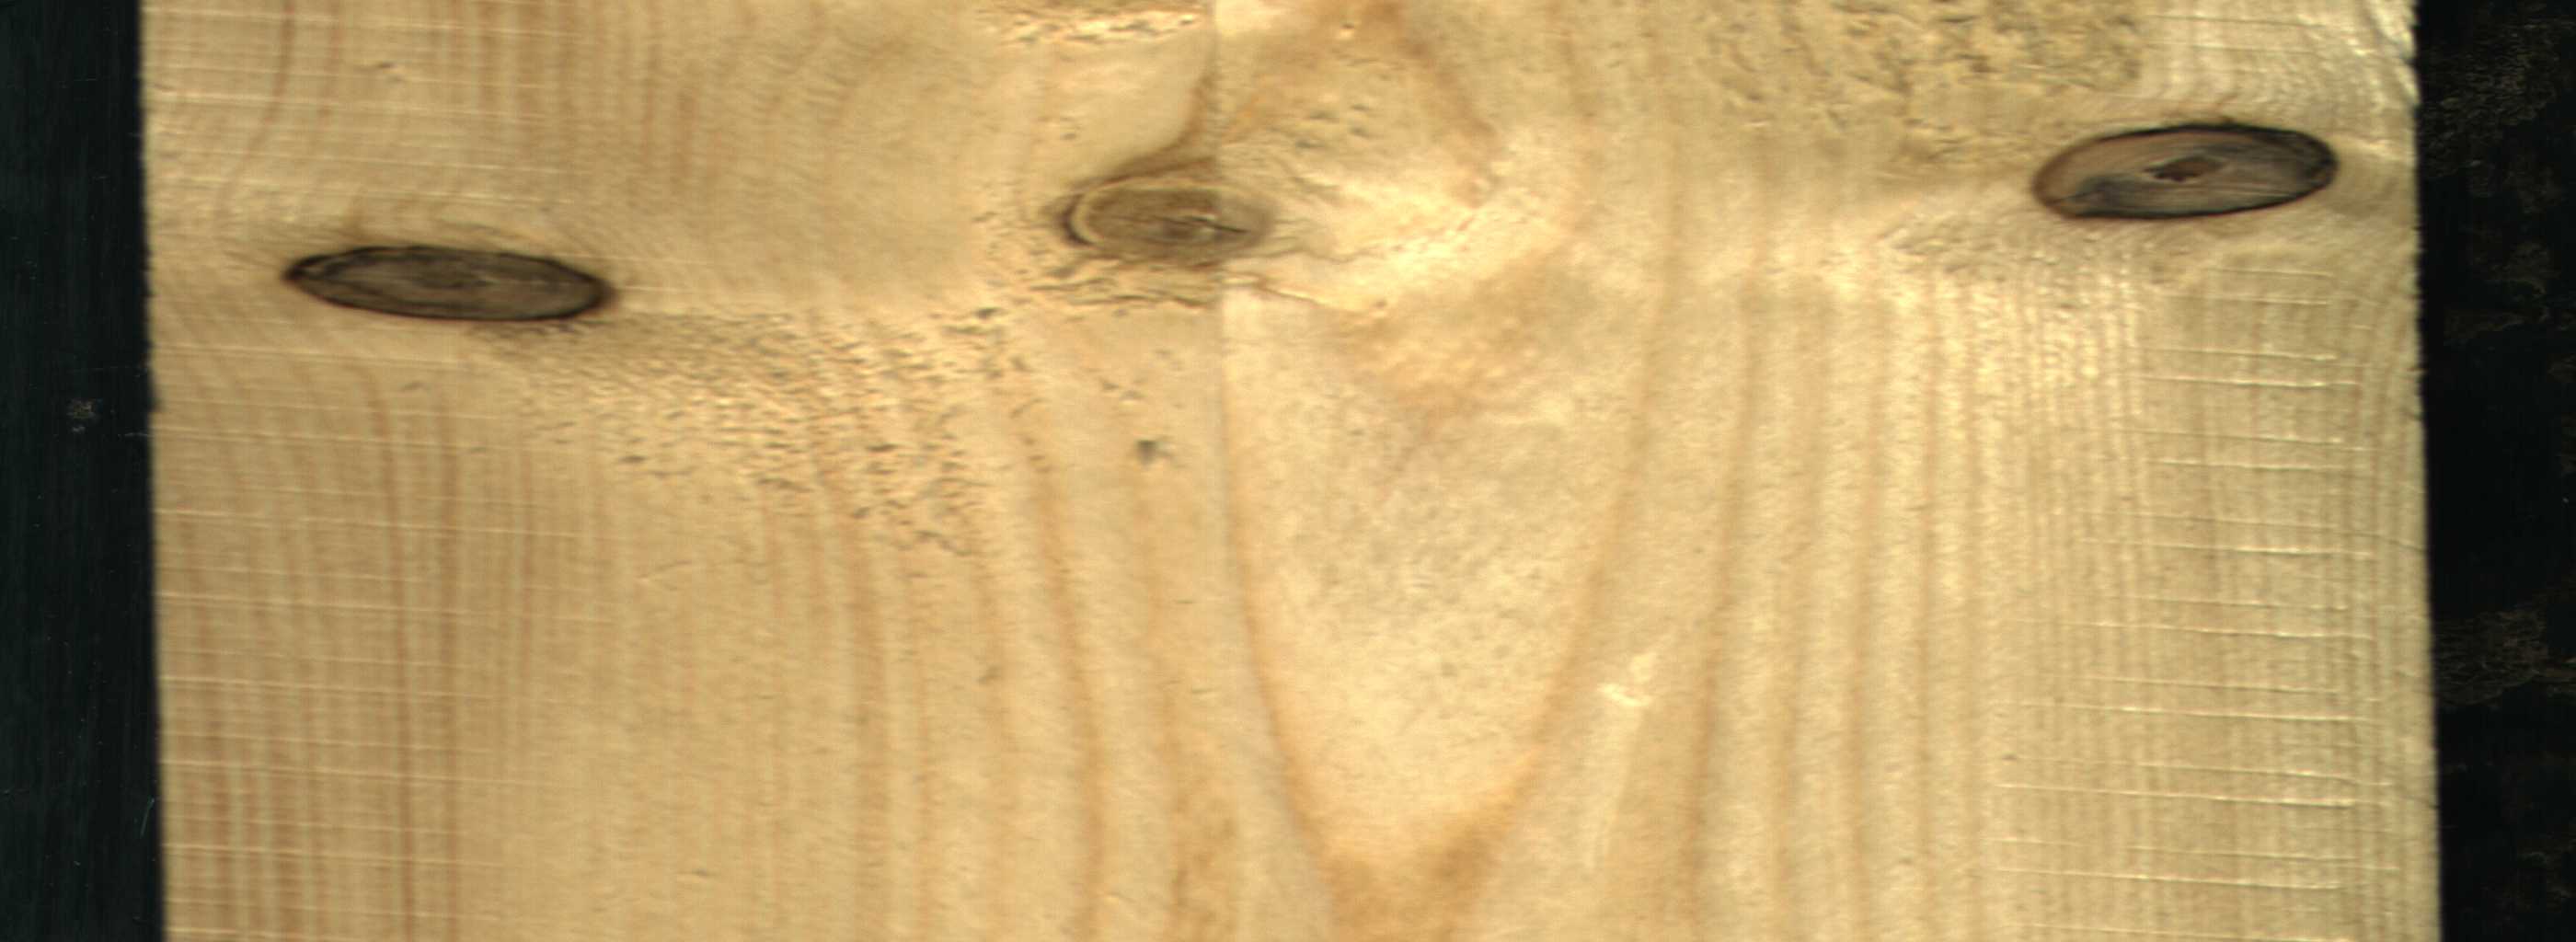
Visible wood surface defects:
Dead_Knot
Dead_Knot
Live_Knot